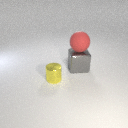
large gray metal cube below large red rubber sphere